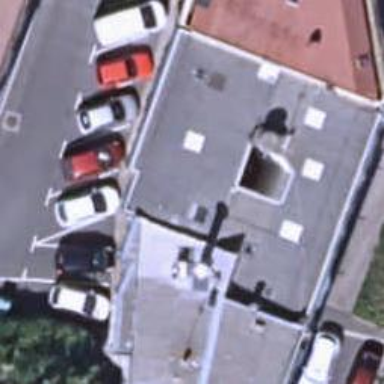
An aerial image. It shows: Pub.